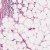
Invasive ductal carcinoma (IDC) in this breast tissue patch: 1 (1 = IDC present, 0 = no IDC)